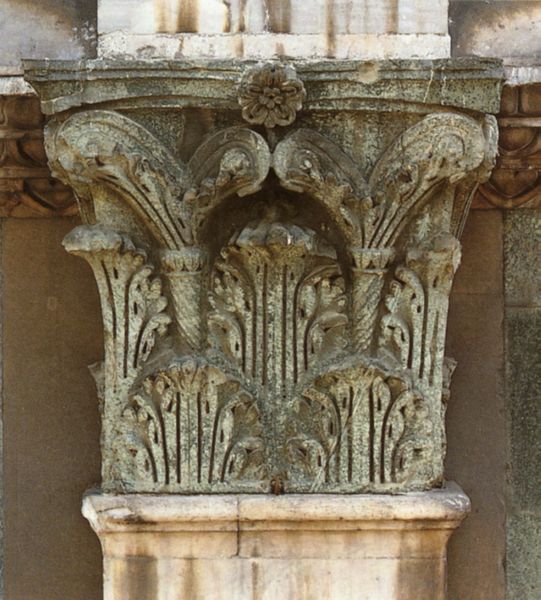
Titel: Baptisterium (Florenz)
Standort: Florenz, Baptisterium (EU - I - Toskana)
Schlagwörter: blätter, dunkel, flügel, blume, hell, marmor, pfeiler, schmuck, säule, weiss, blüte, gebäude, haus, rose, ornament, alt, wand, stein, blatt, pflanze, pflanzen, mauer, weis, floral, ornamente, schmutz, stütze, kapitell, photo, quader, voluten, rosette, säulenkapitell, korinthisch, akanthus, arkanthus, arkantus, karnies, akanthusblätter, geschmückt, blattkapitell, pentagram, ebälk